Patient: sex F, age 73
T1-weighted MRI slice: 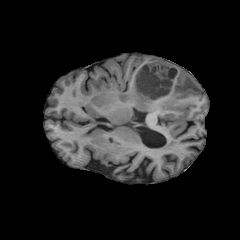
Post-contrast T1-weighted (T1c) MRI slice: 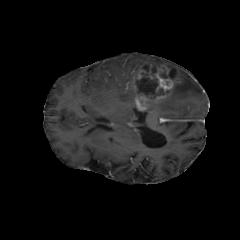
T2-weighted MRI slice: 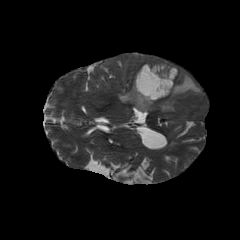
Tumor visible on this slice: yes
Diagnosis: Glioblastoma, IDH-wildtype
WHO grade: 4